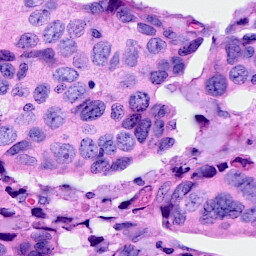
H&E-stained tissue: Breast